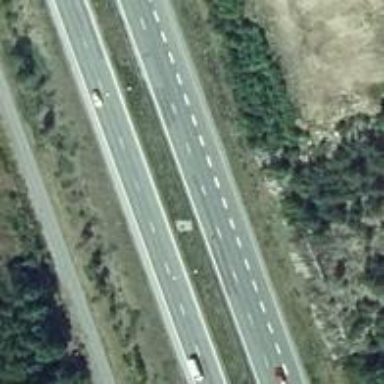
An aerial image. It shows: Asphalt motorway.